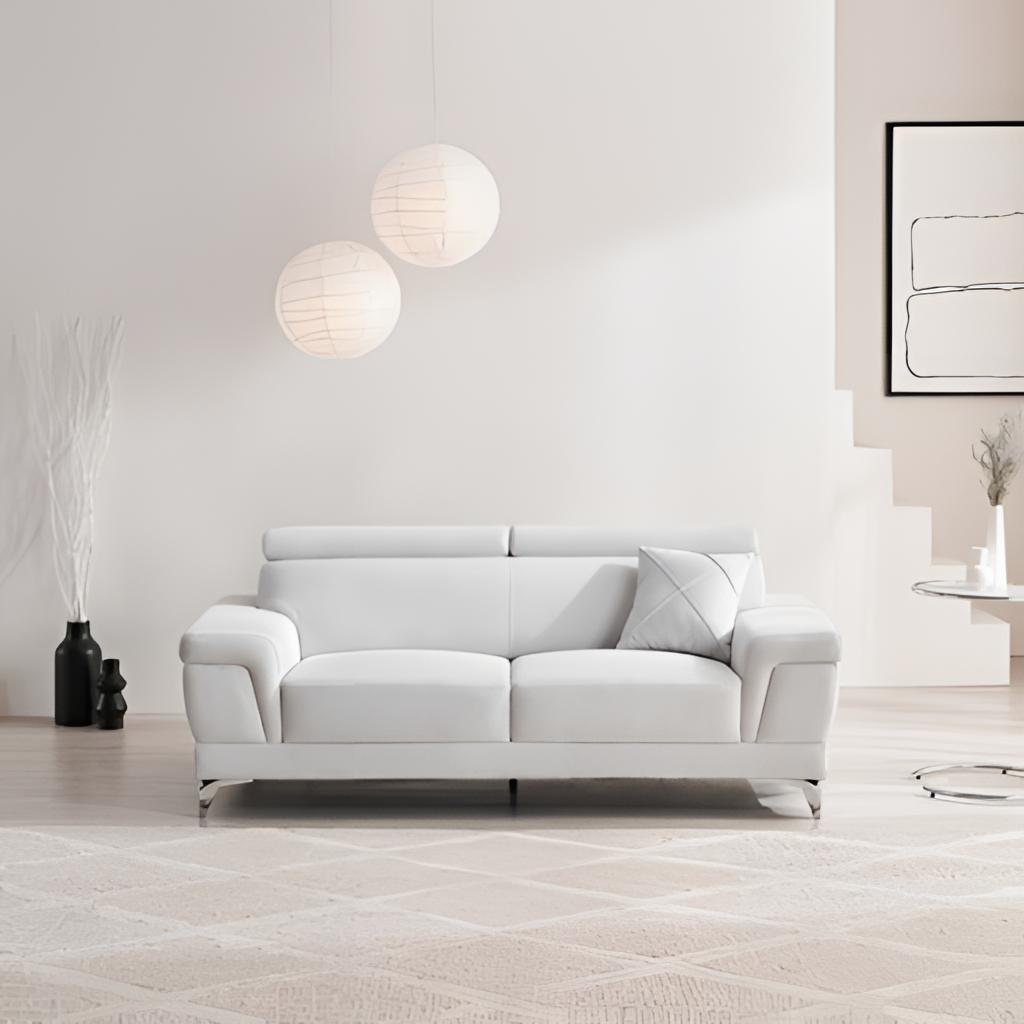
white leather sofa, living room, modern, paint wallpaper, with solid pattern, wood flooring, with plank pattern